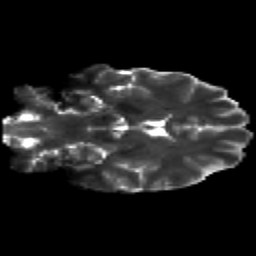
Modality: T2w
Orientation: coronal
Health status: healthy
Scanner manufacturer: siemens
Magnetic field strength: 3 T
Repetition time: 12 s
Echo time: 0.092 s